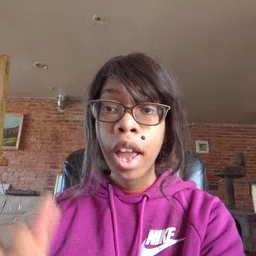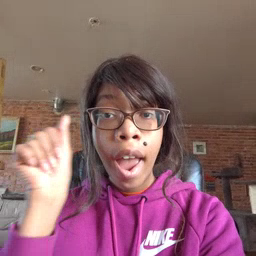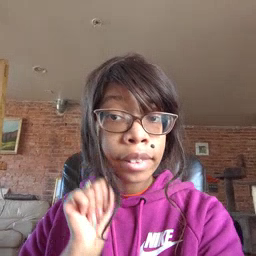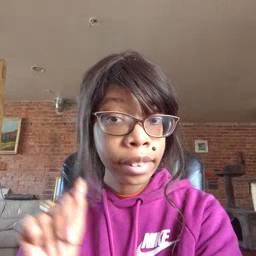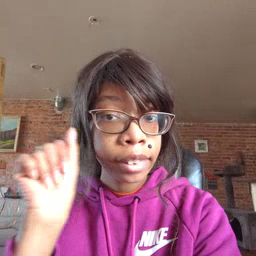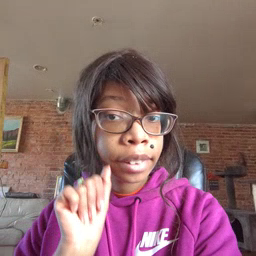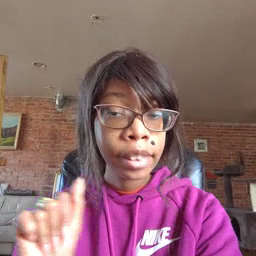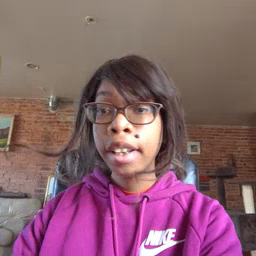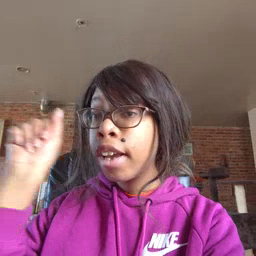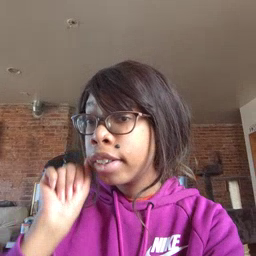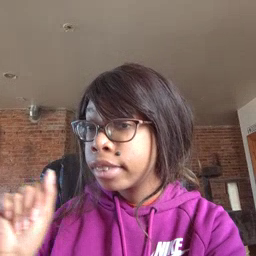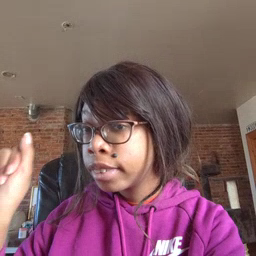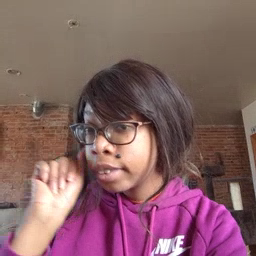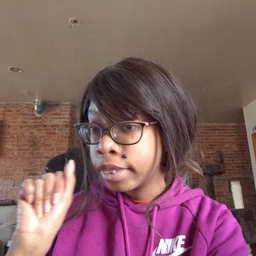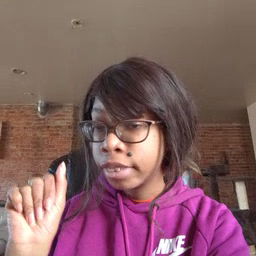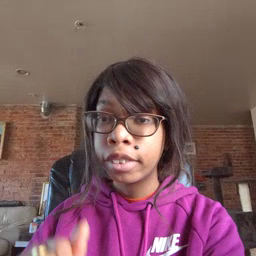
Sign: aunt